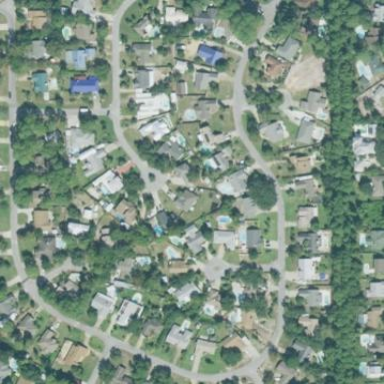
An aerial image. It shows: Residential area composed of single-family homes.